Field crop: tomato
Growth stage: 2
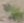
Species: solanum